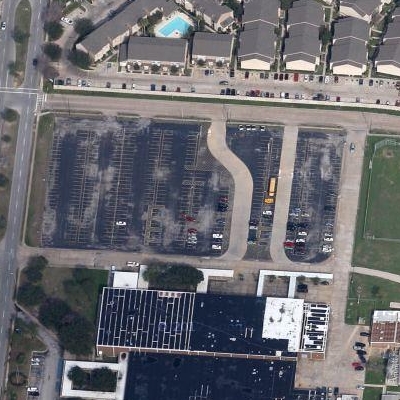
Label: Parking